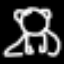
Label: frog